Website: macys
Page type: customer-info-address
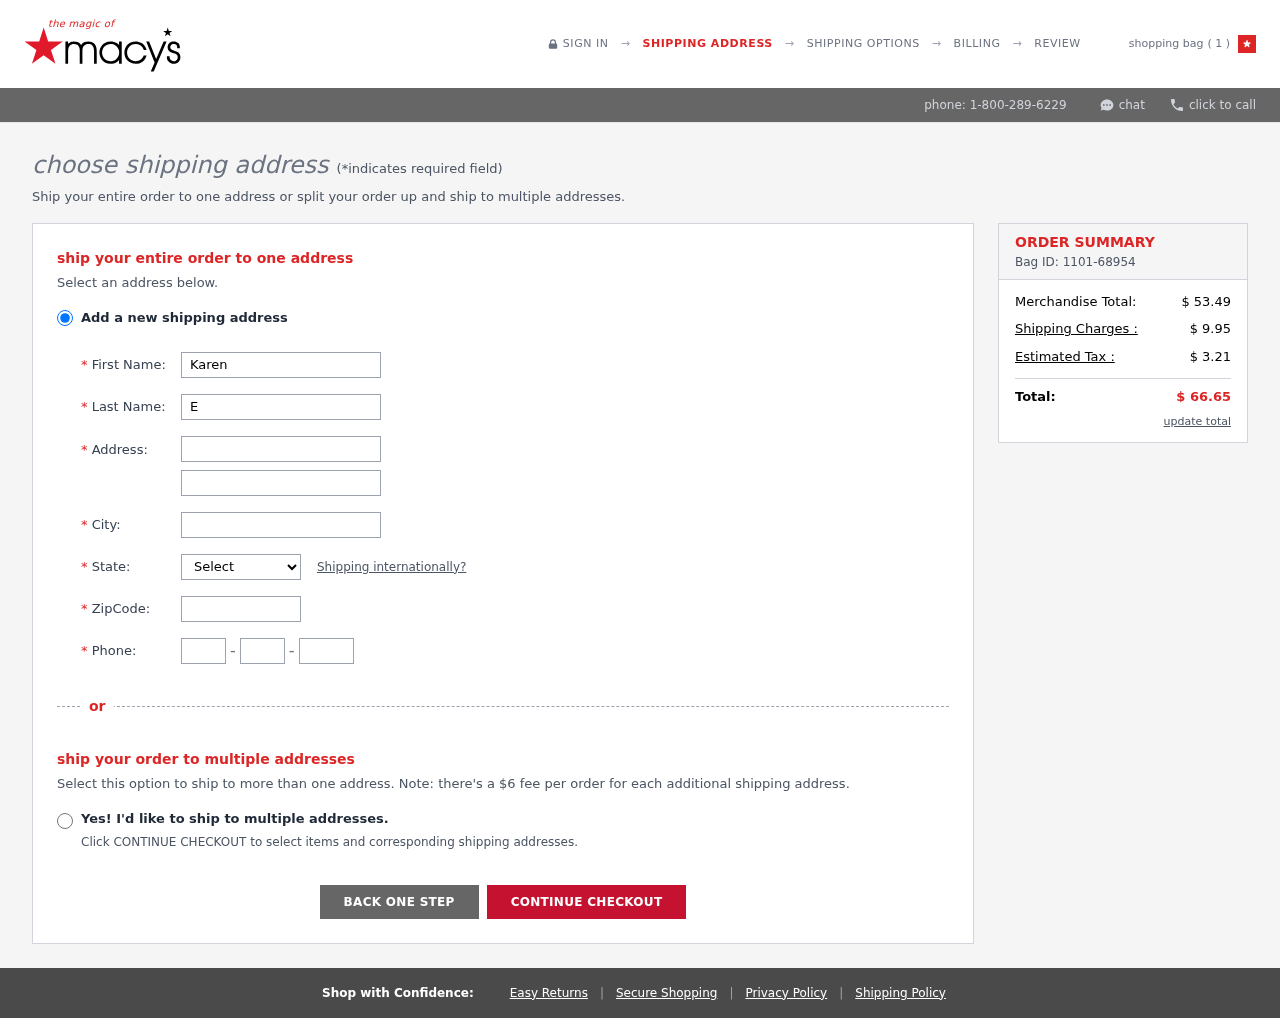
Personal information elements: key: PII_CITY
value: Christopherstad
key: PII_FIRSTNAME
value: Karen
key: PII_LASTNAME
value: Edwards
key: PII_PHONE_AREA
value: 697
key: PII_PHONE_PREFIX
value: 881
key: PII_PHONE_SUFFIX
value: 4187
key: PII_POSTCODE
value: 87645
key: PII_STATE_ABBR
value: TX
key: PII_STREET
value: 5100 White Inlet
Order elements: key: ORDER_NUM_ITEMS
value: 1
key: ORDER_ID
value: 1101-68954
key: ORDER_SUBTOTAL
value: $ 53.49
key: ORDER_SHIPPING_COST
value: $ 9.95
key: ORDER_TAX
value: $ 3.21
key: ORDER_TOTAL
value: $ 66.65